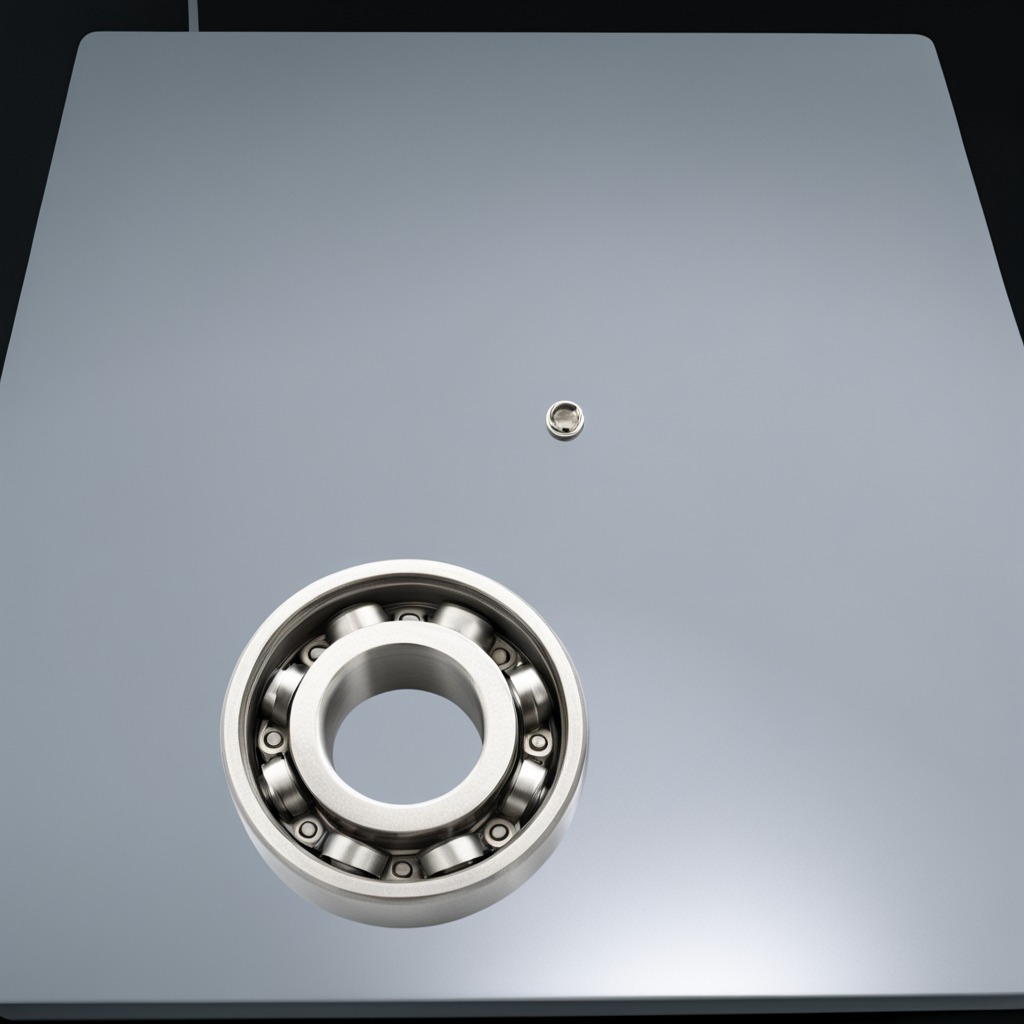
A metal ball bearing is lying on the clean empty table in a railway signal maintenance room.